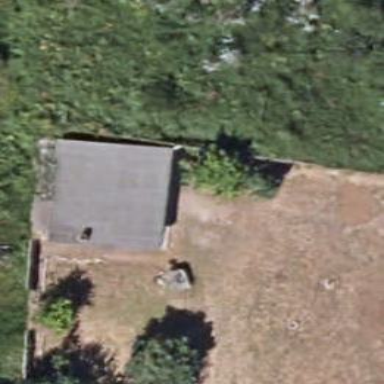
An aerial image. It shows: Simple house.